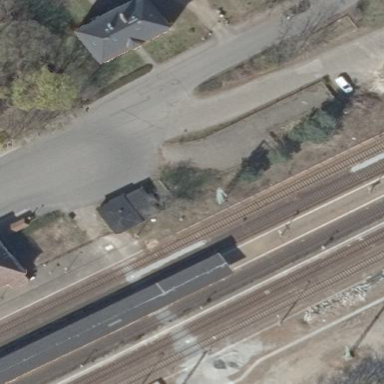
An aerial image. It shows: Platform at the railway station with shelter for public transport.